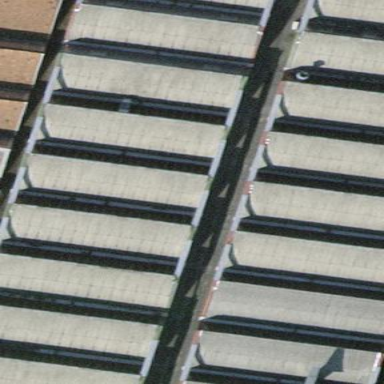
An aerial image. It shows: Industrial building.